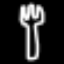
Label: fork